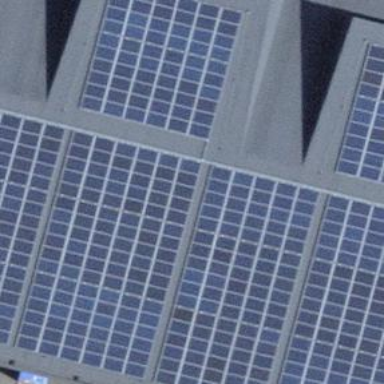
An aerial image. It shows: Solar power generator utilizing photovoltaic technology with solar photovoltaic panels.